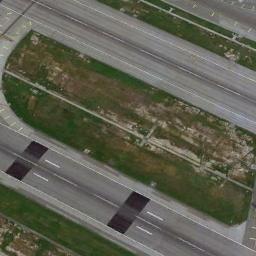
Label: runway